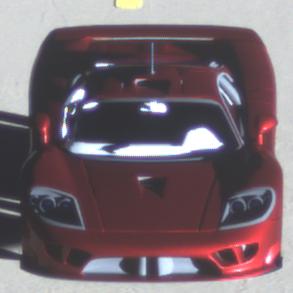
Make: Saleen
Model: S7
Detailed model: -
Model produced from: 2000
Model produced until: 2008
Doors: 2
Color: red
Road condition: dry road
Daytime: sunrise or sunset
Contrast: high contrast